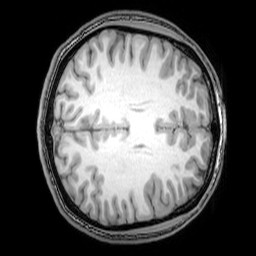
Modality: T1w
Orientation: axial
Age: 21
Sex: male
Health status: healthy
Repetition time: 0.081 s
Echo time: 0.037 s